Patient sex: M
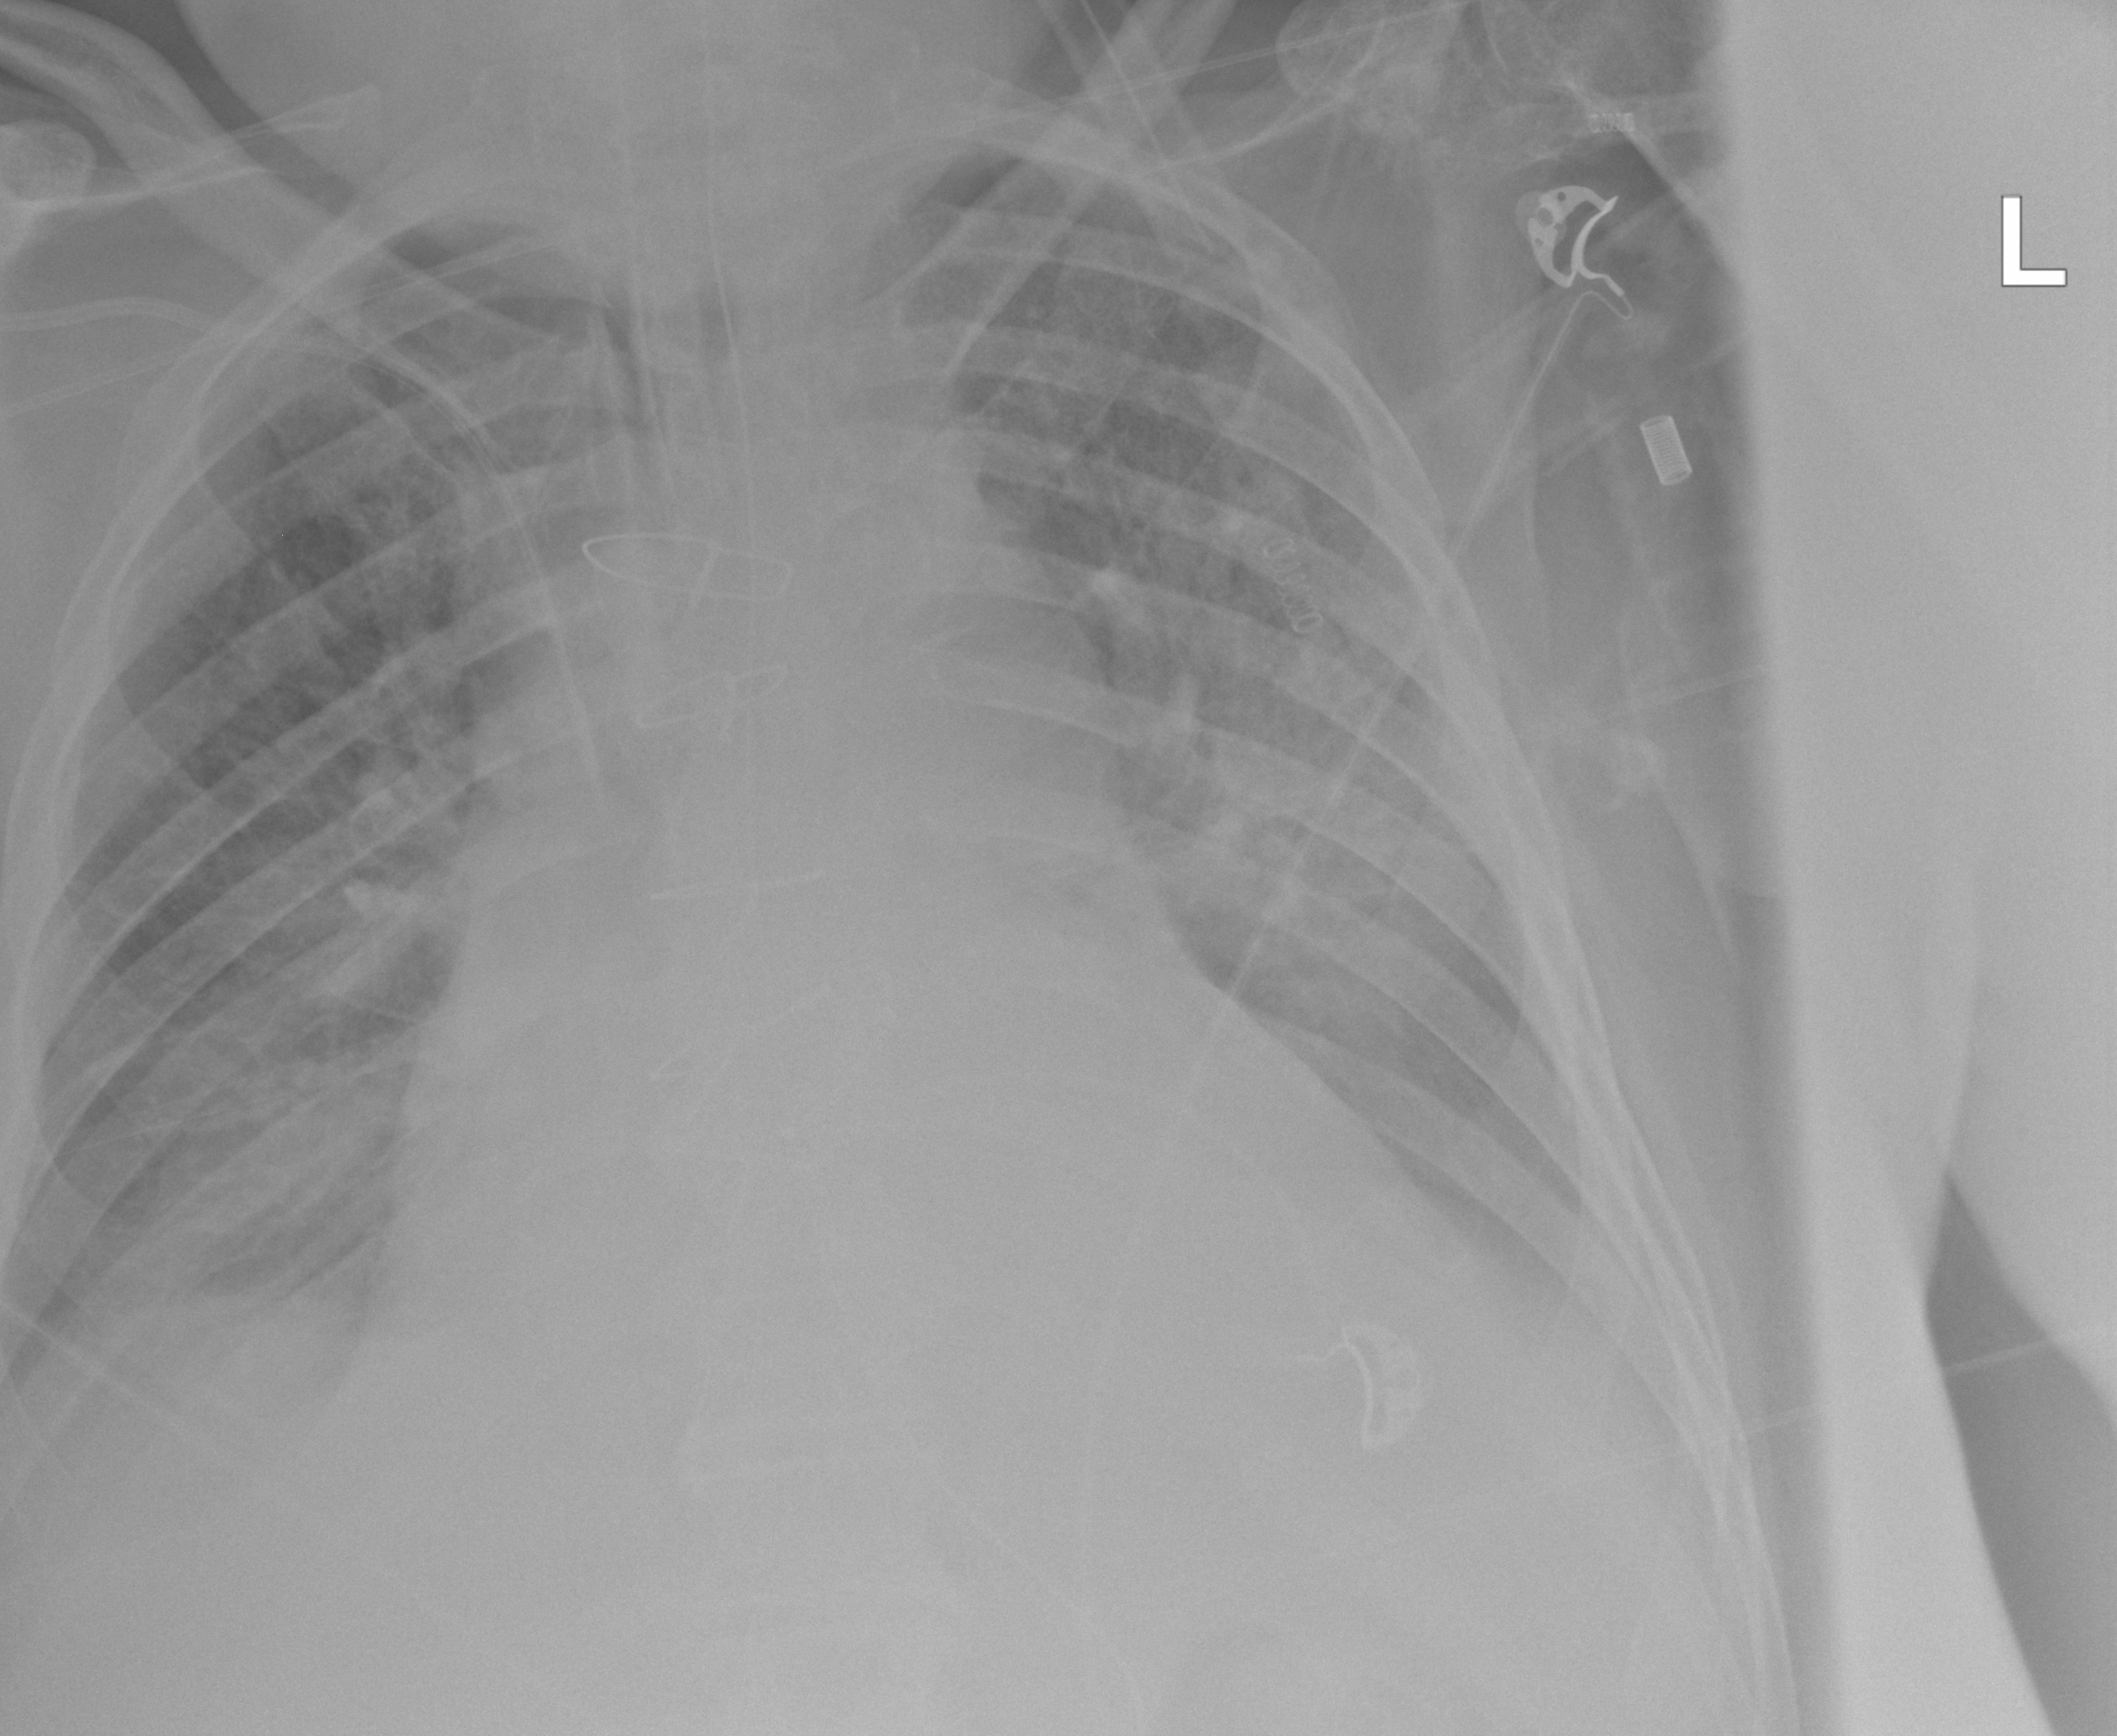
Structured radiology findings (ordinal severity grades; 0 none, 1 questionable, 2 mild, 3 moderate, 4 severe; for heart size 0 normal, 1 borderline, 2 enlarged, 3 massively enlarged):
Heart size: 2
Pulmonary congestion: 0
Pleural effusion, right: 2
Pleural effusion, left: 2
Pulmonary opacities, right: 0
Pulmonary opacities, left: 2
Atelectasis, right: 2
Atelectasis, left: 2